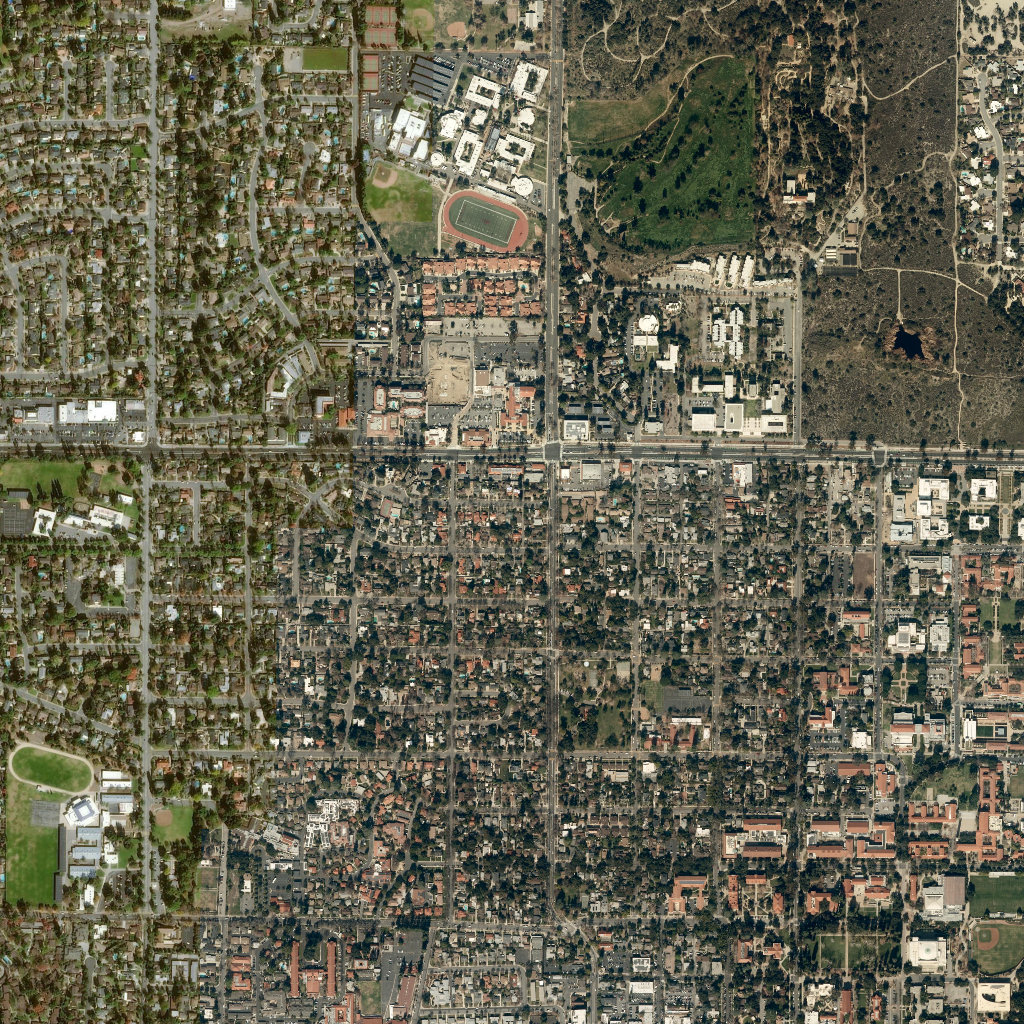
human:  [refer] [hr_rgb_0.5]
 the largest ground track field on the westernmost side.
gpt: <box>[[0, 72, 9, 77, 0]]</box>

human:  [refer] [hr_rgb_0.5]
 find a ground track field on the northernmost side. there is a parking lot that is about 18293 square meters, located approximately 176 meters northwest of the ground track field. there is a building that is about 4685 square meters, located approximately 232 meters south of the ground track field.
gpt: <box>[[42, 18, 51, 25, 0]]</box>

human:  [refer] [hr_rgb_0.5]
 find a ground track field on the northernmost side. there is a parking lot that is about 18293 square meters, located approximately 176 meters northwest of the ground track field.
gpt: <box>[[42, 18, 51, 25, 0]]</box>

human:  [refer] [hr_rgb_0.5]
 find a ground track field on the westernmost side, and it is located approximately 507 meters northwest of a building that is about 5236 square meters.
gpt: <box>[[0, 72, 9, 77, 0]]</box>